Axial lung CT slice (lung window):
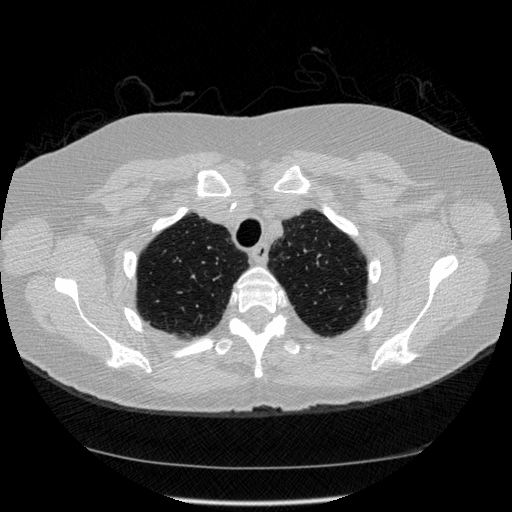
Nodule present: no